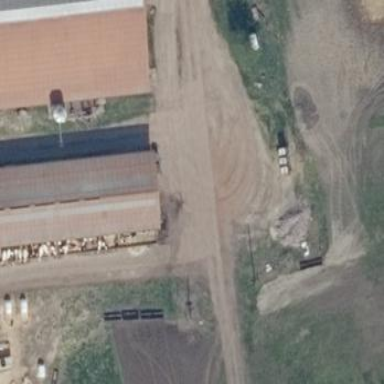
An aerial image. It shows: Farm auxiliary building.